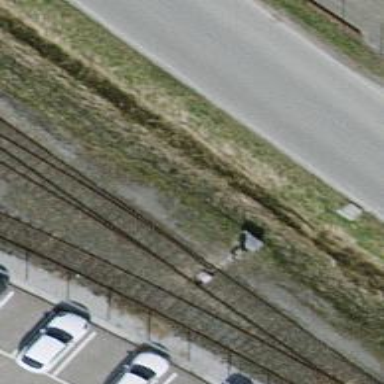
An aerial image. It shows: Railway switch.